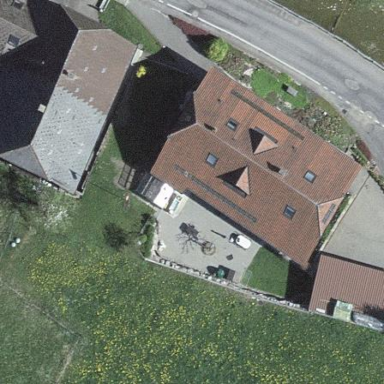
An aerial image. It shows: Residential building.